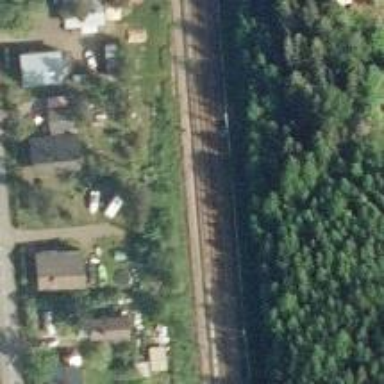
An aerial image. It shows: Railway with continuous electrified contact line.